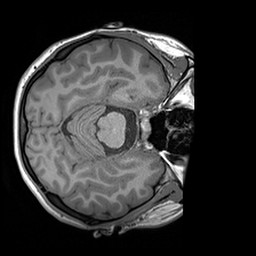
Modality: T1w
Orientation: axial
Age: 21
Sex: female
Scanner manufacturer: siemens
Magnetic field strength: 3 T
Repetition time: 1.6 s
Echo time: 0.00236 s